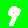
Digit: 9